Question: I know that "Uncaught ReferenceError: $ is not defined" is a common problem. But I have no idea where my code is wrong. I googled but no solution could solve this. Thanks in advance!

My code is below.
Because my code is way too lengthy, so I divided it into 3 jsp files: list.jsp, authorModals.jsp, listAuthor.jsp. I attach my code here, but I have deleted some unrelated code to make it short.
list.jsp:
'''
<!DOCTYPE html>
<html lang="en">
<head>
<title>Administrator</title>
<!-- Bootstrap Core CSS - Uses Bootswatch Flatly Theme: http://bootswatch.com/flatly/ -->
<link href="../css/bootstrap.min.css" rel="stylesheet">
<!-- Custom CSS -->
<link href="../css/freelancer.css" rel="stylesheet">
<!-- Custom Fonts -->
<link href="../font-awesome/css/font-awesome.min.css" rel="stylesheet"
type="../text/css">
<link href="http://fonts.googleapis.com/css?family=Montserrat:400,700"
rel="stylesheet" type="../text/css">
<link
href="http://fonts.googleapis.com/css?family=Lato:400,700,400italic,700italic"
rel="stylesheet" type="../text/css">
</head>
<body id="page-top" class="index">
<!-- Author Modals -->
<%@include file="authorModals.jsp"%> <--! Links to authorModals.jsp-->
<!-- jQuery -->
<script src="../js/jquery.js"></script>
<!-- Bootstrap Core JavaScript -->
<script src="../js/bootstrap.min.js"></script>
<!-- Plugin JavaScript -->
<script
src="http://cdnjs.cloudflare.com/ajax/libs/jquery-easing/1.3/jquery.easing.min.js"></script>
<script src="../js/classie.js"></script>
<script src="../js/cbpAnimatedHeader.js"></script>
<!-- Contact Form JavaScript -->
<script src="../js/jqBootstrapValidation.js"></script>
<script src="../js/contact_me.js"></script>
<!-- Custom Theme JavaScript -->
<script src="../js/freelancer.js"></script>
</body>
</html>
'''
authorModals.jsp:
'''
<!-- Author Modals -->
<!-- unrelated code here -->
<!-- List Author -->
<%@include file="listAuthor.jsp"%> <--! Links to listAuthor.jsp-->
'''
listAuthor.jsp:
'''
<table class="table table-striped">
<thead>
<tr>
<th>ID</th>
<th>Name</th>
<th>Update</th>
<th>Delete</th>
</tr>
</thead>
<tbody id="authorData">
</tbody>
</table>
<script id="entry-template" type="text/x-handlebars-template">
<tr>
<td>{{authorId}}</td>
<td>{{authorName}}</td>
<td>{{authorId}}</td>
<td>{{authorName}}</td>
</tr>
</script>
<script>
var source = $("#entry-template").html(); <!-- My code stops here -->
var template = Handlebars.compile(source);
var dataString;
$.ajax({
method : "POST",
url : "../listAuthor"
}).done(function(data) {
data = $.parseJSON(data);
$.each(data, function(i, item) {
var html = template(item);
dataString += html;
});
$("#authorData").html(dataString);
});
function pageAuthor(page) {
dataString = "";
$.ajax({
method : "POST",
url : "../listAuthor",
data : {
pageNo : page
}
}).done(function(data) {
data = $.parseJSON(data);
$.each(data, function(i, item) {
var html = template(item);
dataString += html;
});
$("#authorData").html(dataString);
});
}
</script>
'''
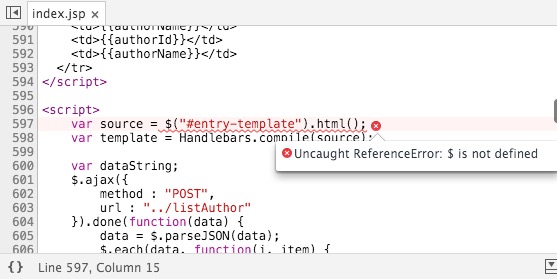
Answer: Update your code to below and see,
The order in which you load your scripts is ,
Make sure you load before any other script
The below code will ensure that your code is being loaded after has been initialized.
'''
jQuery(document).ready(function($) {
var source = $("#entry-template").html();
var template = Handlebars.compile(source);
var dataString;
$.ajax({
method: "POST",
url: "../listAuthor"
}).done(function(data) {
data = $.parseJSON(data);
$.each(data, function(i, item) {
var html = template(item);
dataString += html;
});
$("#authorData").html(dataString);
});
function pageAuthor(page) {
dataString = "";
$.ajax({
method: "POST",
url: "../listAuthor",
data: {
pageNo: page
}
}).done(function(data) {
data = $.parseJSON(data);
$.each(data, function(i, item) {
var html = template(item);
dataString += html;
});
$("#authorData").html(dataString);
});
}
});
'''
Read more information about <URL>